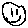
Label: smiley face